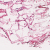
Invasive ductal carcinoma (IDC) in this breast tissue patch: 0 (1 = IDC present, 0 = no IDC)